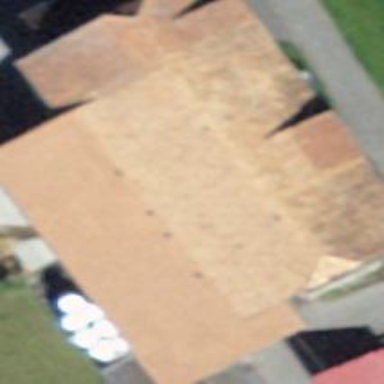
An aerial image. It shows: Rural barn.